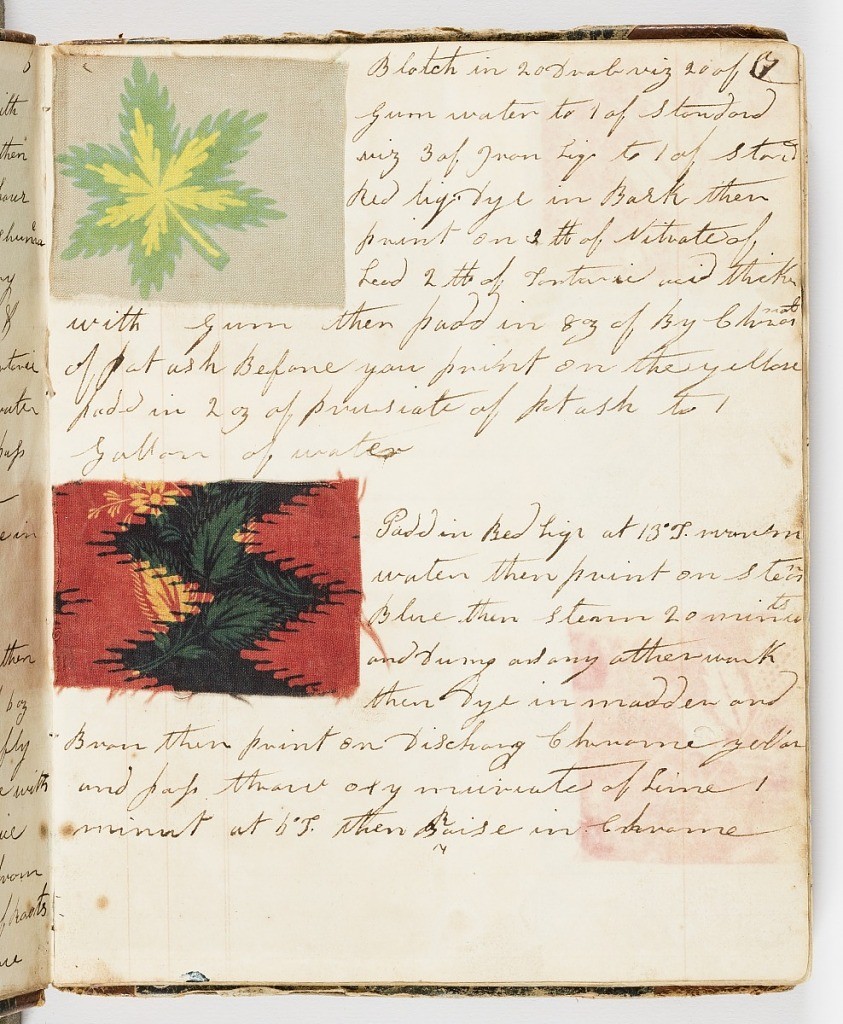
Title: Dyer's record book
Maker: Edmund Barnes, English, n.d.
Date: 1820–39
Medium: Label: leather binding, pen and ink on paper pages, printed cotton samples
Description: Record book of dye recipes kept by the textile printer Edmund Barnes that was started in Bury, England in the late 1820s. The printer brought the book with him to Dover, New Hampshire in 1829 when he began working for Dover Manufacturing Company, later known as Cocheco Print Works. Barnes continued to add to the notebook through the early 1830s.

The small book contains samples of printed cottons with handwritten dyestuff recipes, dyeing processes and finishing techniques. A small bill loose in back of book bears the name:  William Barnes. Book bound in marble paper sides and leather back.